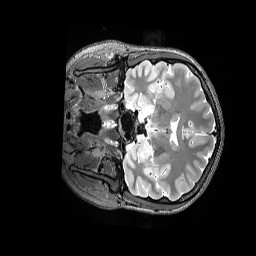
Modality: T2w
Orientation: coronal
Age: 24
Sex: female
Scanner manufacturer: siemens
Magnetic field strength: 3 T
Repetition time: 3.2 s
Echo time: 0.562 s